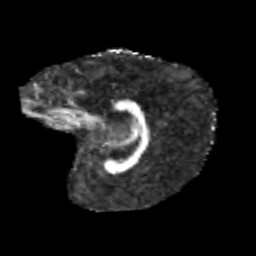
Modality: FA
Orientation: sagittal
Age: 9
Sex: female
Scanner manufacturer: siemens
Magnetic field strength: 3 T
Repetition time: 3.8 s
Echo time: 0.07 s